Field crop: maize
Growth stage: 2
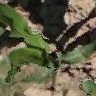
Species: maize